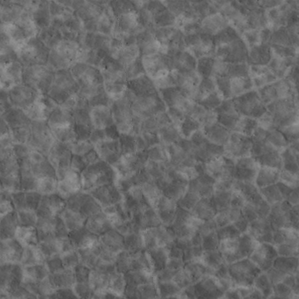
Label: non_frost